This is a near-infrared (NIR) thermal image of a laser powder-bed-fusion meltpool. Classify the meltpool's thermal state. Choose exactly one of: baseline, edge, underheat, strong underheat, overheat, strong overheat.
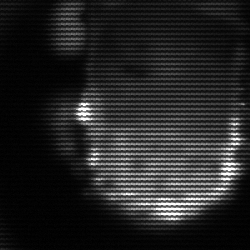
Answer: baseline